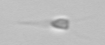
Label: Calciopappus